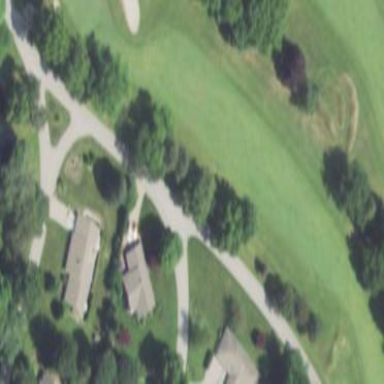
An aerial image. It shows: Grassy area designated as golf fairway.